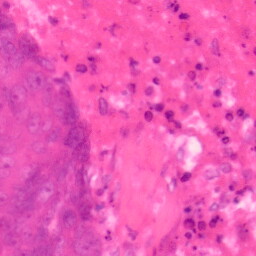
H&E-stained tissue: Colon